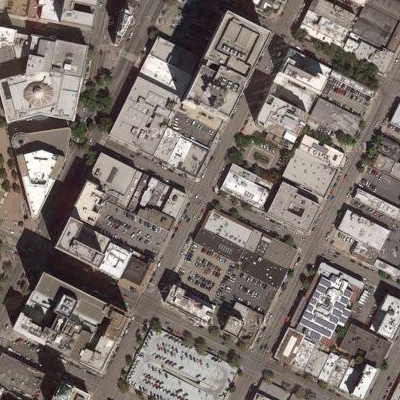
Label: Industry